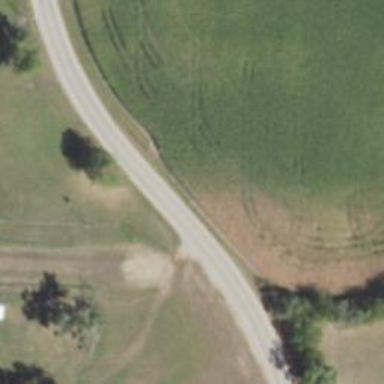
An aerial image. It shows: Tertiary road.